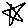
Label: star